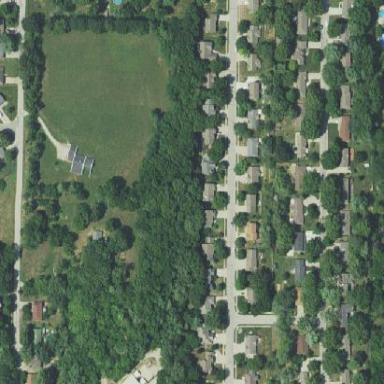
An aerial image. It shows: Single-family residential area.